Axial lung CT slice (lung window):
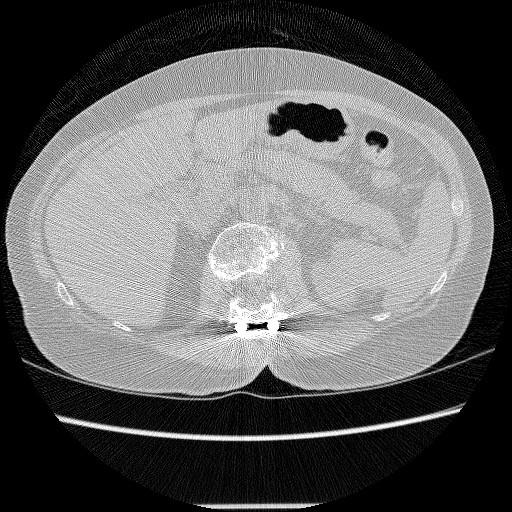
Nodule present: no